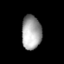
Tissue: lung
Cell type: Epithelial cells
Senescence score: 0.54
Nuclear area (px): 648
Mean DAPI intensity: 164.665